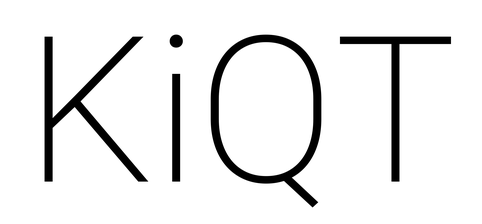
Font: Roboto_ExtraLight